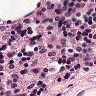
Metastatic tissue present: no